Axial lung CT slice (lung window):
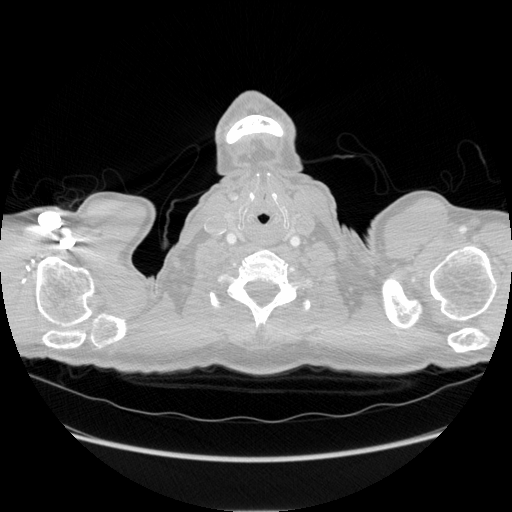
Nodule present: no